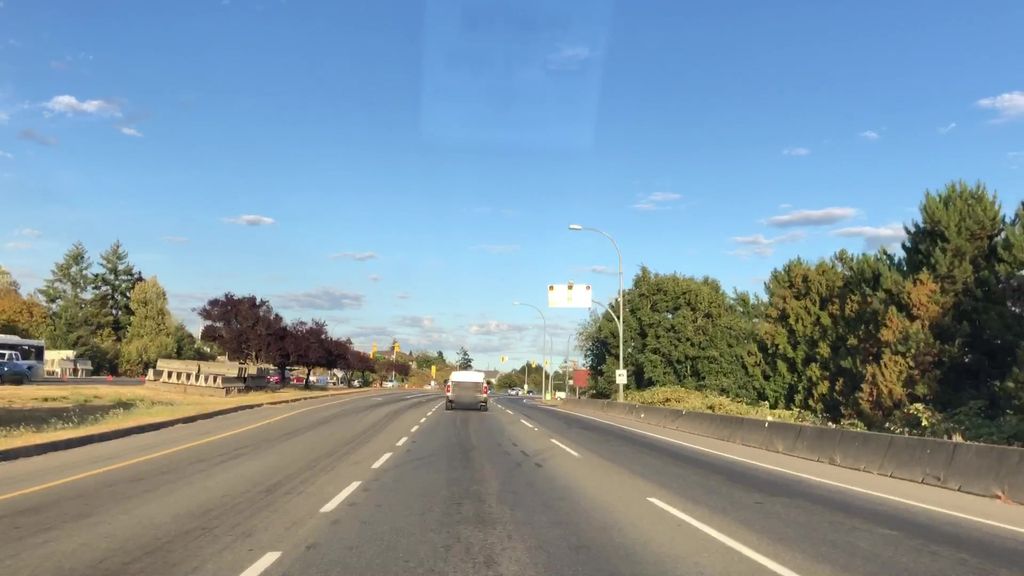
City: victoria